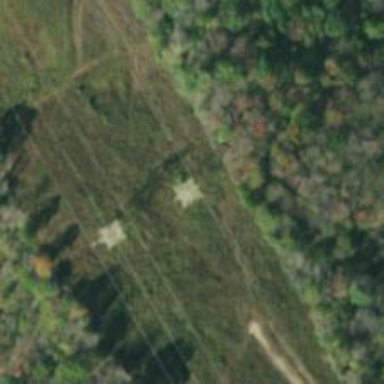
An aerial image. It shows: Lattice structure tower used for power transmission.